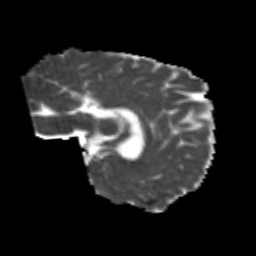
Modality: MD
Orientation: sagittal
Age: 24
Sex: female
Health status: healthy
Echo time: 0.074 s